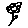
Label: flower